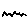
Label: zigzag